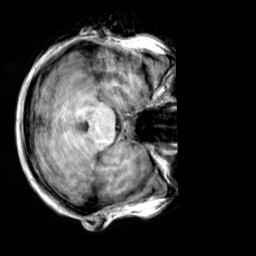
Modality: T1w
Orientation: axial
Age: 24
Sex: female
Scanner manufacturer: siemens
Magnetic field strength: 3 T
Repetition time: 2.3 s
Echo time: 0.00303 s